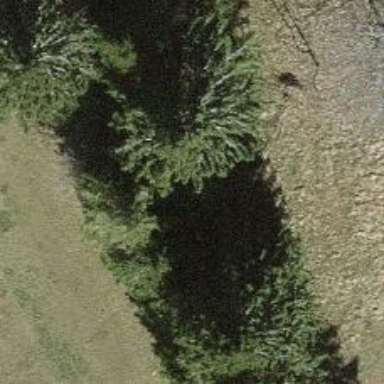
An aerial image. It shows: Beautiful tree in nature.